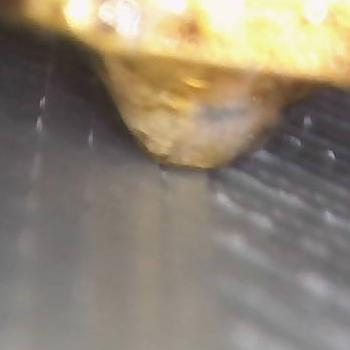
Flow rate: 162%